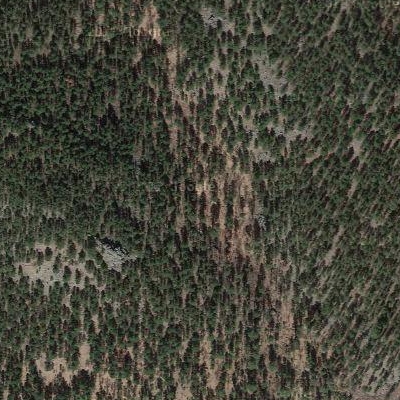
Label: Forest